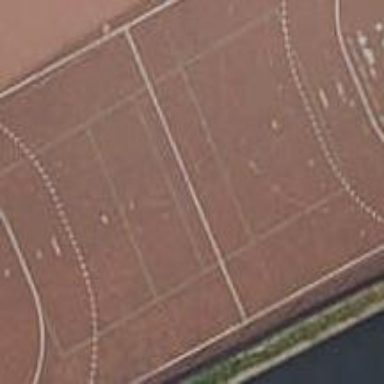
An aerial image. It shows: Soccer pitch for leisureland activities.